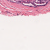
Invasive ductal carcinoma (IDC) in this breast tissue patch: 0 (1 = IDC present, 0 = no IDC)